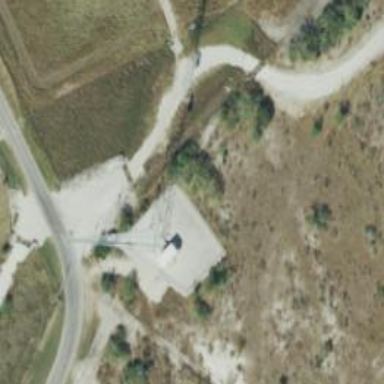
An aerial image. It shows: Mast tower used for communication.